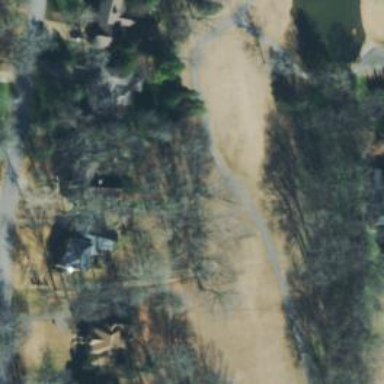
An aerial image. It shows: Path used for both walking and golf.